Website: bh-photo
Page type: review-order
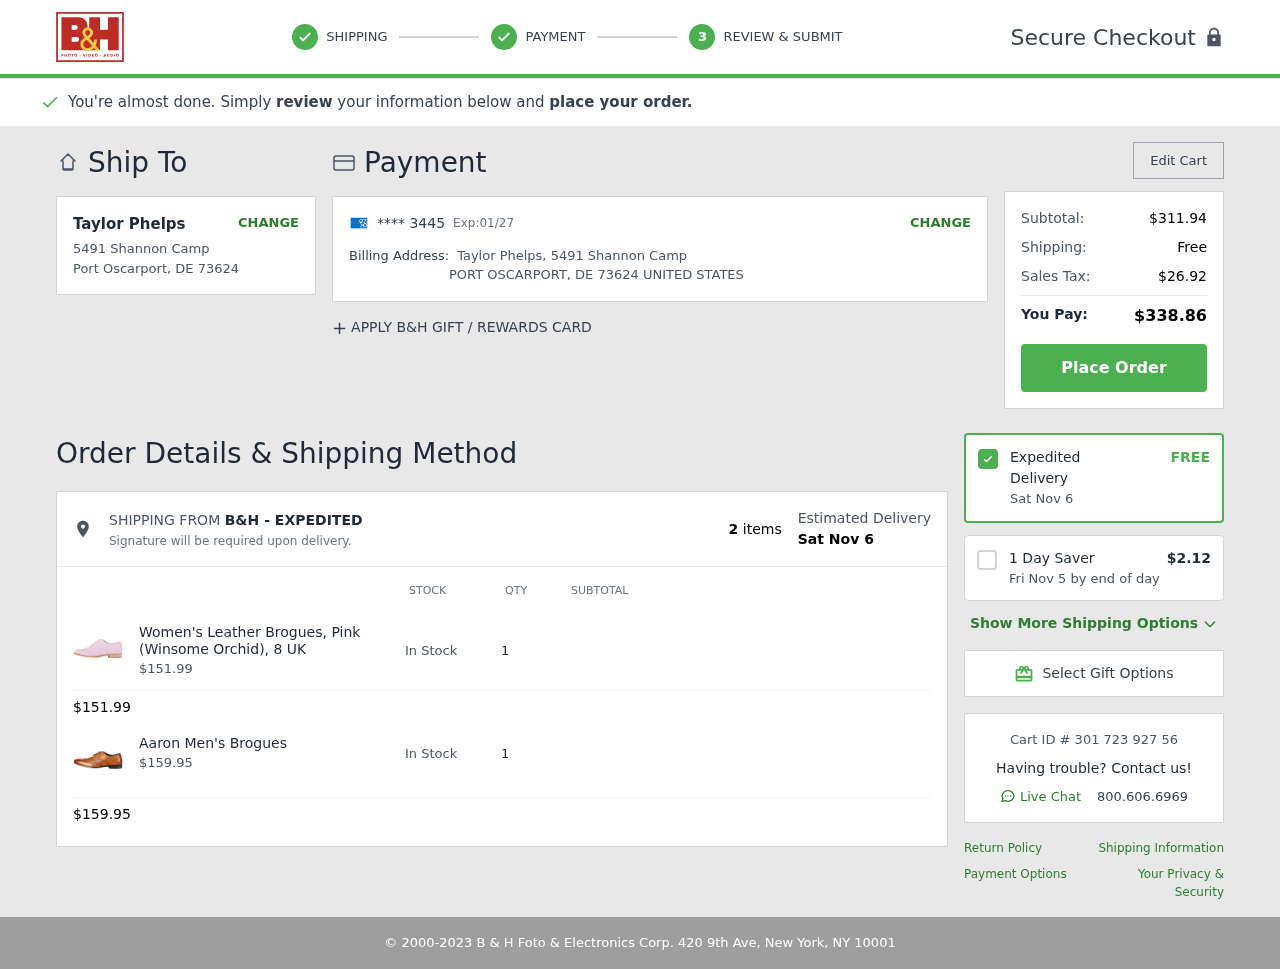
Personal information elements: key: PII_CARD_EXPIRY
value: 01/27
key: PII_CARD_LAST4
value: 3445
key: PII_CITY
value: Port Oscarport
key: PII_COUNTRY
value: UNITED STATES
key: PII_FULLNAME
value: Taylor Phelps
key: PII_POSTCODE
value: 73624
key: PII_STATE_ABBR
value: DE
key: PII_STREET
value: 5491 Shannon Camp
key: PII_STREET2
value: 5491 Shannon Camp
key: PII_FULLNAME2
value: Taylor Phelps
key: PII_CITY2
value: PORT OSCARPORT
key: PII_STATE_ABBR2
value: DE
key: PII_POSTCODE_FULL
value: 73624
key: PII_POSTCODE_NUMERIC
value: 73624
Product elements: key: PRODUCT1_NAME
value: Women's Leather Brogues, Pink (Winsome Orchid), 8 UK
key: PRODUCT1_PRICE
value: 151.99
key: PRODUCT1_QUANTITY
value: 1
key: PRODUCT2_NAME
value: Aaron Men's Brogues
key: PRODUCT2_PRICE
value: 159.95
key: PRODUCT2_QUANTITY
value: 1
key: PRODUCT1_SUBTOTAL
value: $151.99
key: PRODUCT2_SUBTOTAL
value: $159.95
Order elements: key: ORDER_SUBTOTAL
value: $311.94
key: ORDER_SHIPPING_COST
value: Free
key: ORDER_TAX
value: $26.92
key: ORDER_TOTAL
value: $338.86
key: ORDER_NUM_ITEMS
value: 2 items
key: ORDER_DELIVERY_DATE
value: Sat Nov 6
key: ORDER_DELIVERY_DATE2
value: Sat Nov 6
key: ORDER_DELIVERY_DATE_ALT
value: Fri Nov 5 by end of day
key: ORDER_EXPEDITED_SHIPPING
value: $2.12
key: ORDER_ID
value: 301 723 927 56